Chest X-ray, AP view. Patient: 64 years old, sex F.
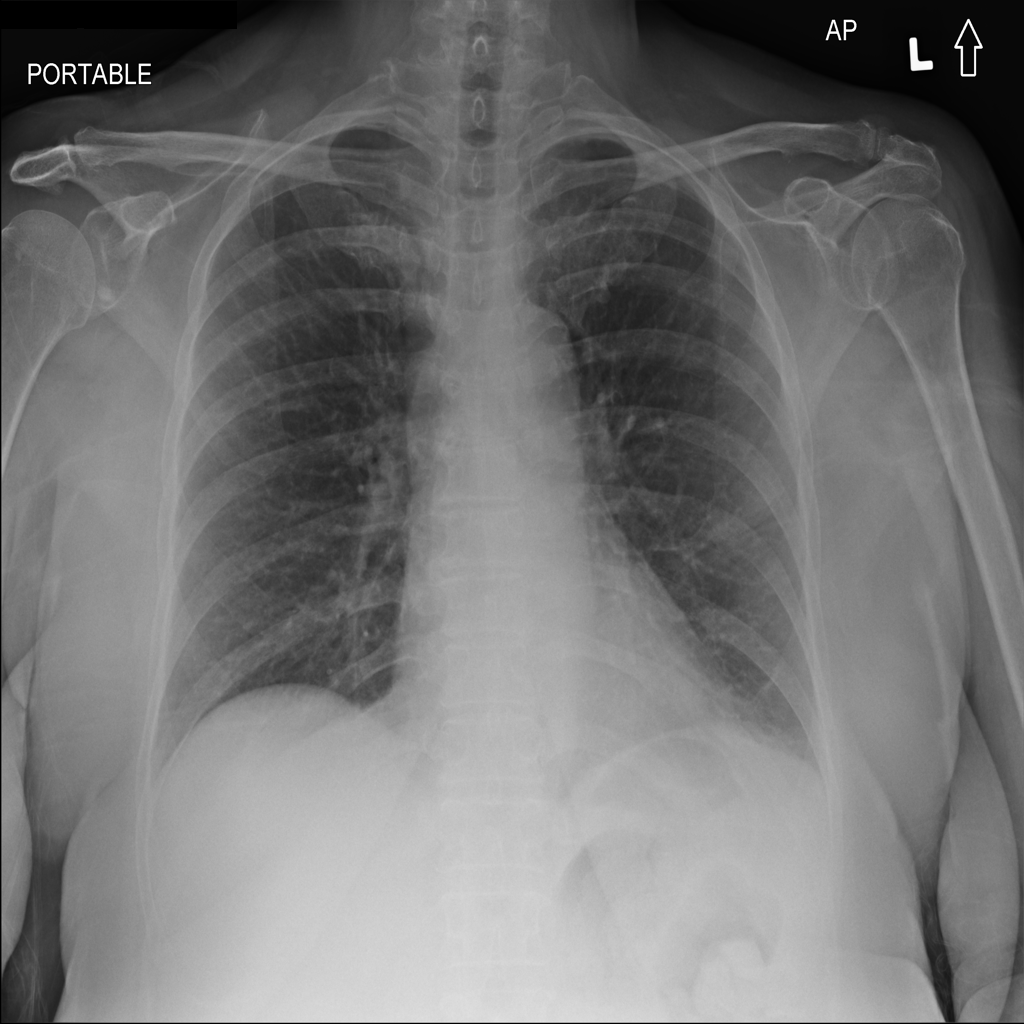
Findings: No Finding